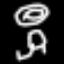
Label: angel